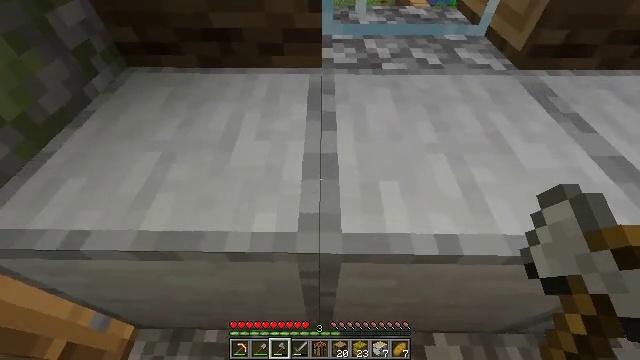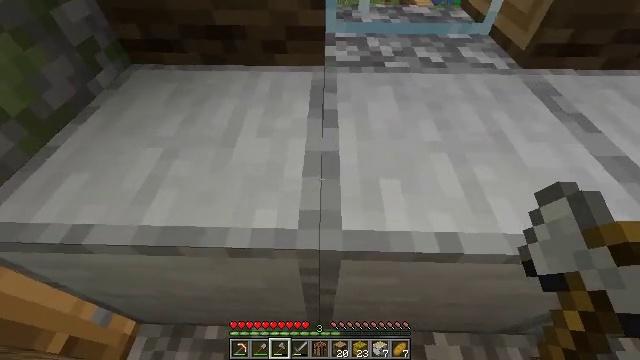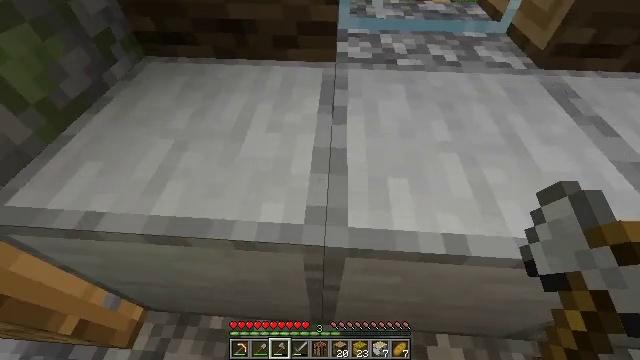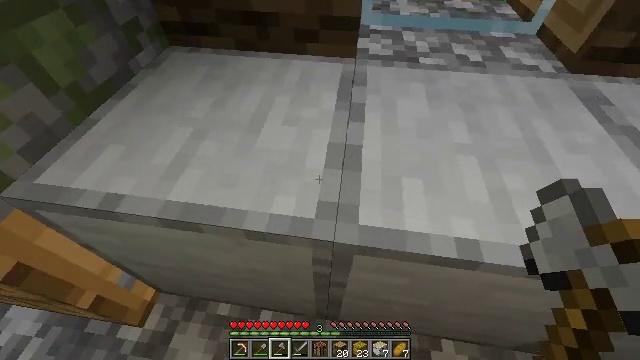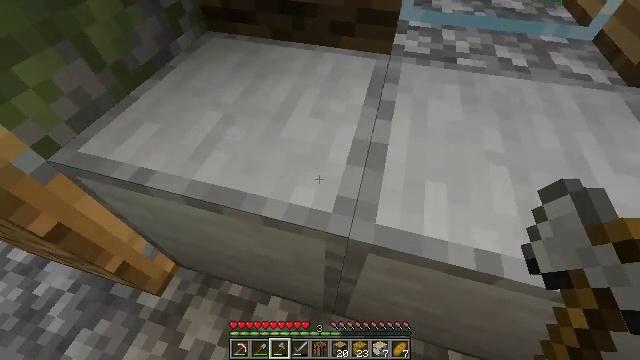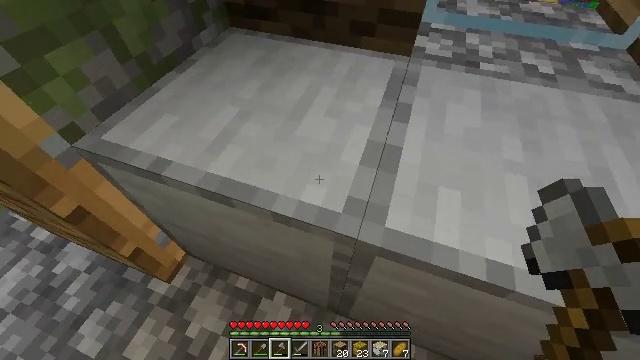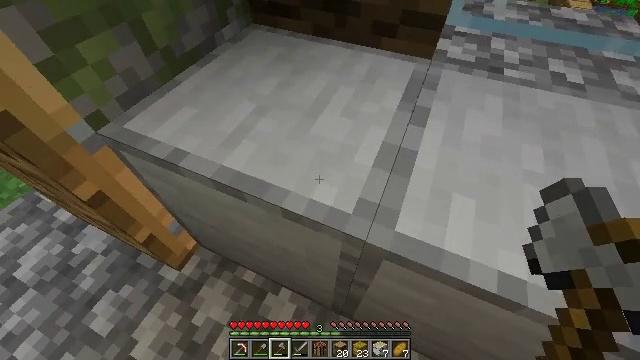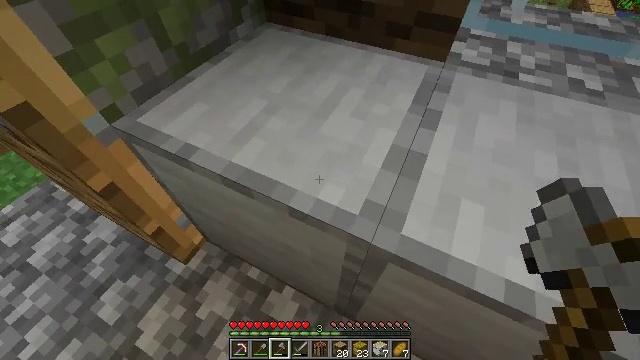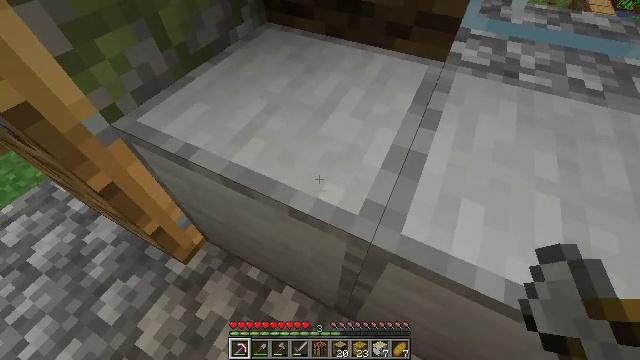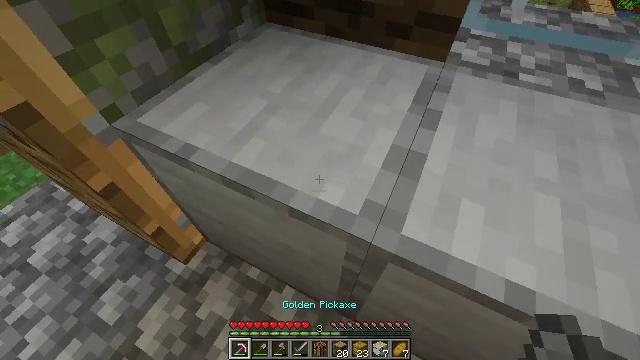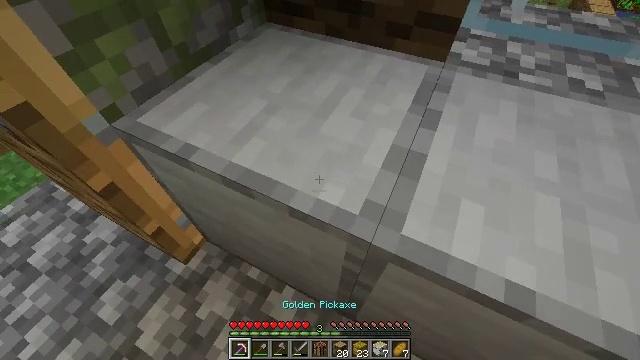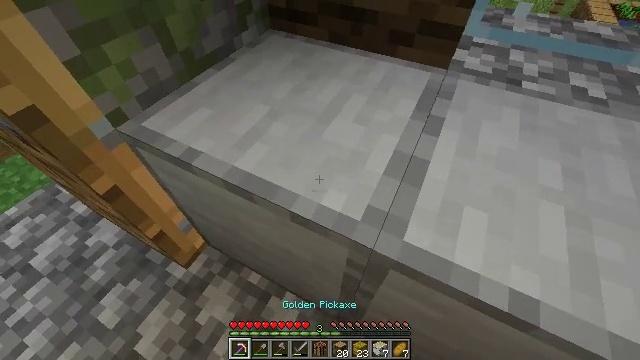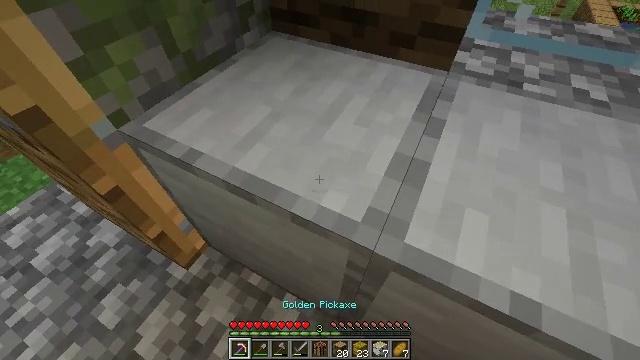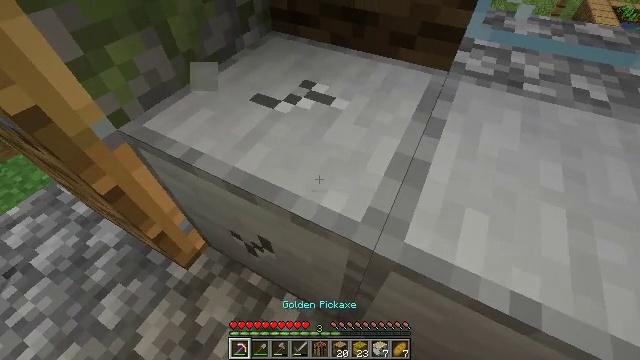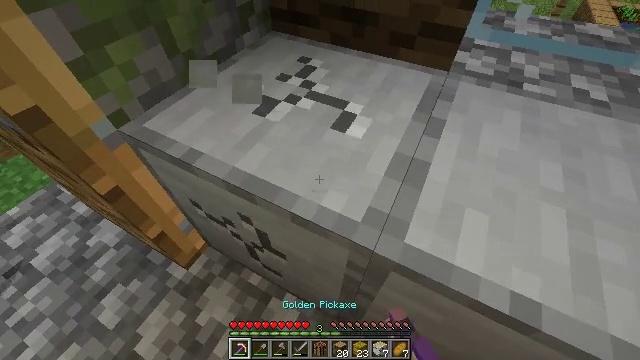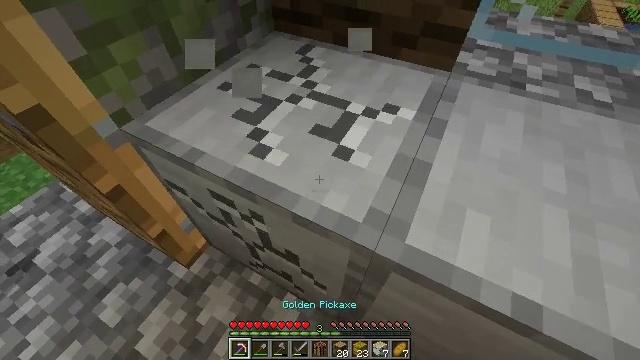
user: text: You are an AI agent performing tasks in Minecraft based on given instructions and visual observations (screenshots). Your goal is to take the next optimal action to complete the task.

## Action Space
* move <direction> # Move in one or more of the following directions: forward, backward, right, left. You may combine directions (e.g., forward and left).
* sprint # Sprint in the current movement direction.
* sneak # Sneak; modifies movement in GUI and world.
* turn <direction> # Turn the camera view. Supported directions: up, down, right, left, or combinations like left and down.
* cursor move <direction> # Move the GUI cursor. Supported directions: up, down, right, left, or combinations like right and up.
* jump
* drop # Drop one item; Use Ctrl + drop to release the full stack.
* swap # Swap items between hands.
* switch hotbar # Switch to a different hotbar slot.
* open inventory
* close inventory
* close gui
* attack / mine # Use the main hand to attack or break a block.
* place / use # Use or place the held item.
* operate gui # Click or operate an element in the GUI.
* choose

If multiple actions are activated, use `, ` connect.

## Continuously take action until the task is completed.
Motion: motion action
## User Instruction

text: Mine the smooth stone.
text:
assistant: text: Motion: no_op
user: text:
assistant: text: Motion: turn left
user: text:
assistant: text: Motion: turn left
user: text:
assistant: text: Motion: turn left and down
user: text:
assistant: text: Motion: turn left
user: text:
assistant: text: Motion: turn left
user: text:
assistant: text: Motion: turn left
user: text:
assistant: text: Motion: switch to hotbar 1
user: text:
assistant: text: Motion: switch to hotbar 1
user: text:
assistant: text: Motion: switch to hotbar 1
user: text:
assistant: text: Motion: turn up, switch to hotbar 1
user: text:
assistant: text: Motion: no_op
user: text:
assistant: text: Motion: attack / mine
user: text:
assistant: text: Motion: attack / mine
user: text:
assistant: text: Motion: attack / mine
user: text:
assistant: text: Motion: turn left, attack / mine
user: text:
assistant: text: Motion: turn left, attack / mine
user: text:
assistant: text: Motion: turn left, attack / mine
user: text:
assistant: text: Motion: attack / mine
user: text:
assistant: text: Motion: attack / mine
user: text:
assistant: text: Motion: attack / mine
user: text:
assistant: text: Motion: attack / mine